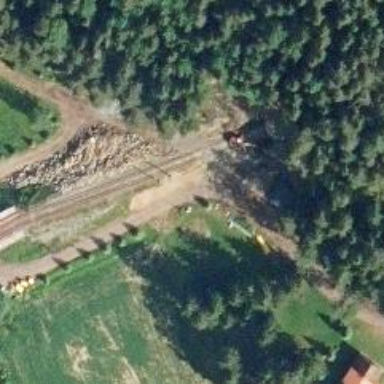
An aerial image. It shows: Continuous rail railway with electrified contact line.